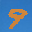
Label: 9